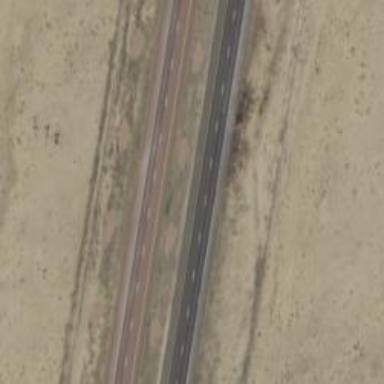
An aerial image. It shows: This image shows trunk highway that functions as expressway.